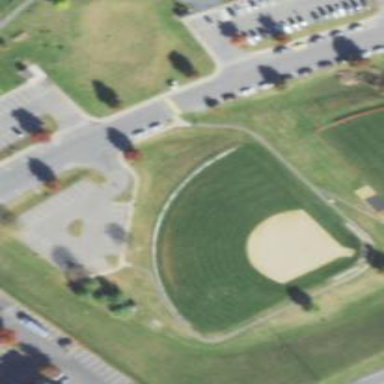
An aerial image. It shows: Baseball pitch for leisure and sports activities.